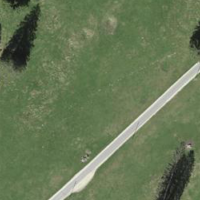
EUNIS habitat code: 44
Species observed at this site:
Corvus corone
Regulus regulus
Fringilla coelebs
Buteo buteo
Falco tinnunculus
Motacilla alba
Pyrrhula pyrrhula